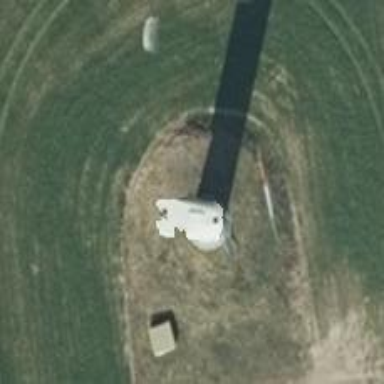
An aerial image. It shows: Wind power generator.